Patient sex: M
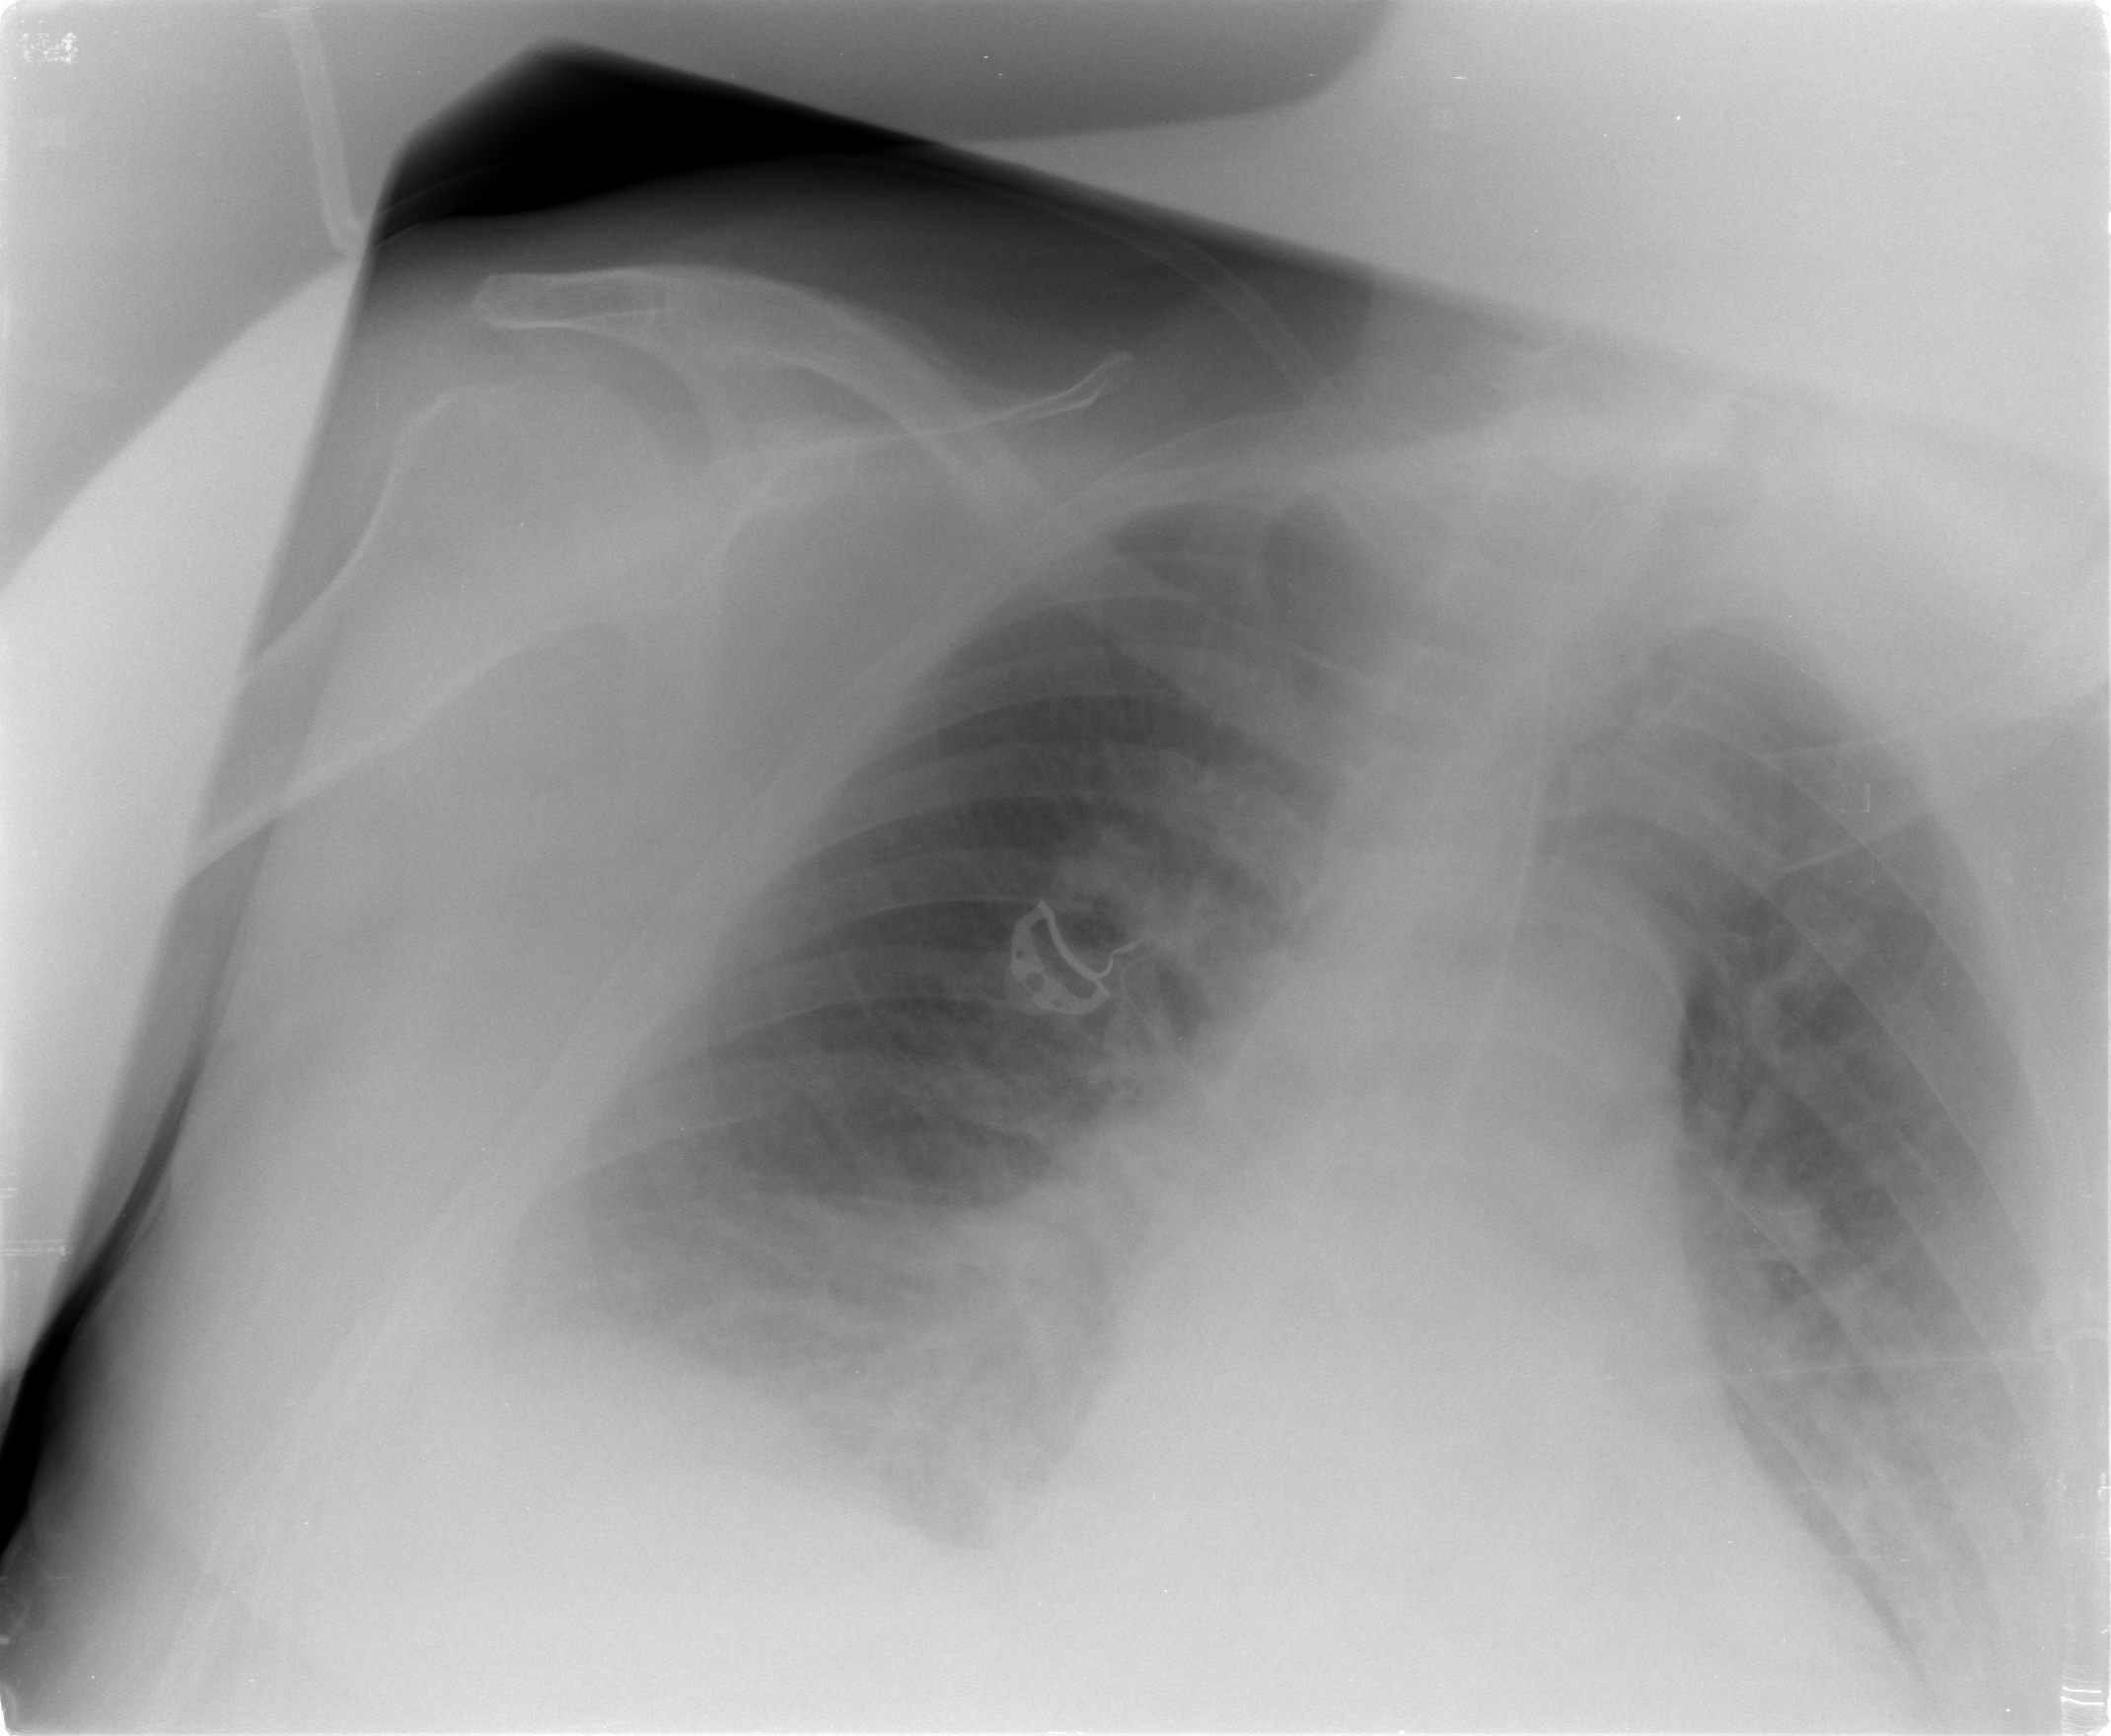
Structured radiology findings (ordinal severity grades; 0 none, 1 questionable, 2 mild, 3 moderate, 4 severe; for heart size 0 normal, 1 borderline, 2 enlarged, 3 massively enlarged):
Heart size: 0
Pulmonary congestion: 0
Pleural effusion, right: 1
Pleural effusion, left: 1
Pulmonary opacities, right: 1
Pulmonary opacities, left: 0
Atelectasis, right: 2
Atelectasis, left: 2